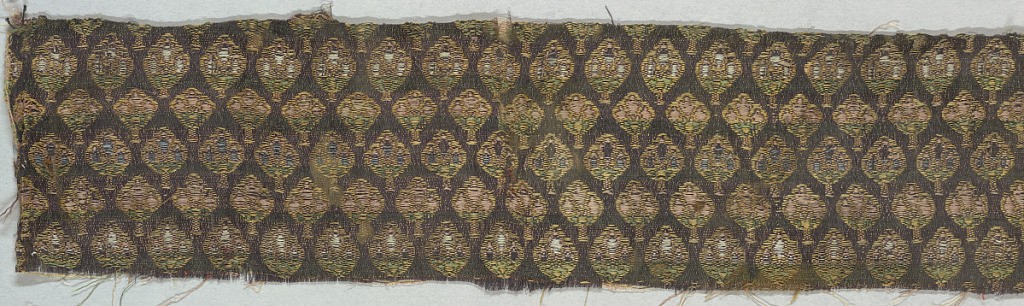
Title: Fragment
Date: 18th–19th century
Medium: silk Technique: woven
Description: Offset repeat of tightly arranged vegetal or floral forms.